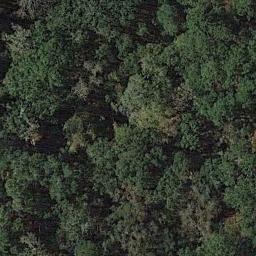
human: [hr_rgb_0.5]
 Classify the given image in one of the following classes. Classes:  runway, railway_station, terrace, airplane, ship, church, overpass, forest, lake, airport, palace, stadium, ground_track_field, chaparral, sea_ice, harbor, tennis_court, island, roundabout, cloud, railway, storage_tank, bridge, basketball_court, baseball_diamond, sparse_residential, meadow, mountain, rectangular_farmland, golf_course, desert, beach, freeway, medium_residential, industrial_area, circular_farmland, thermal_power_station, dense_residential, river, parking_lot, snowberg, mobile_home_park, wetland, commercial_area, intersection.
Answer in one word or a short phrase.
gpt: forest